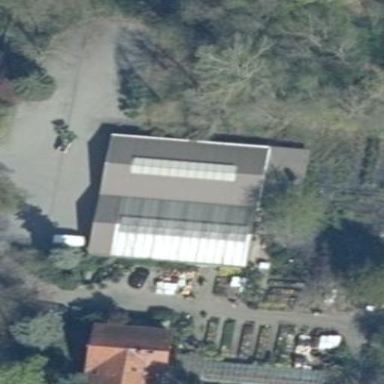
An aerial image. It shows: Retail building that houses garden center. The roof has saltbox shape.